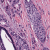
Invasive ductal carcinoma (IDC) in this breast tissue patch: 1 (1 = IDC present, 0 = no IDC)